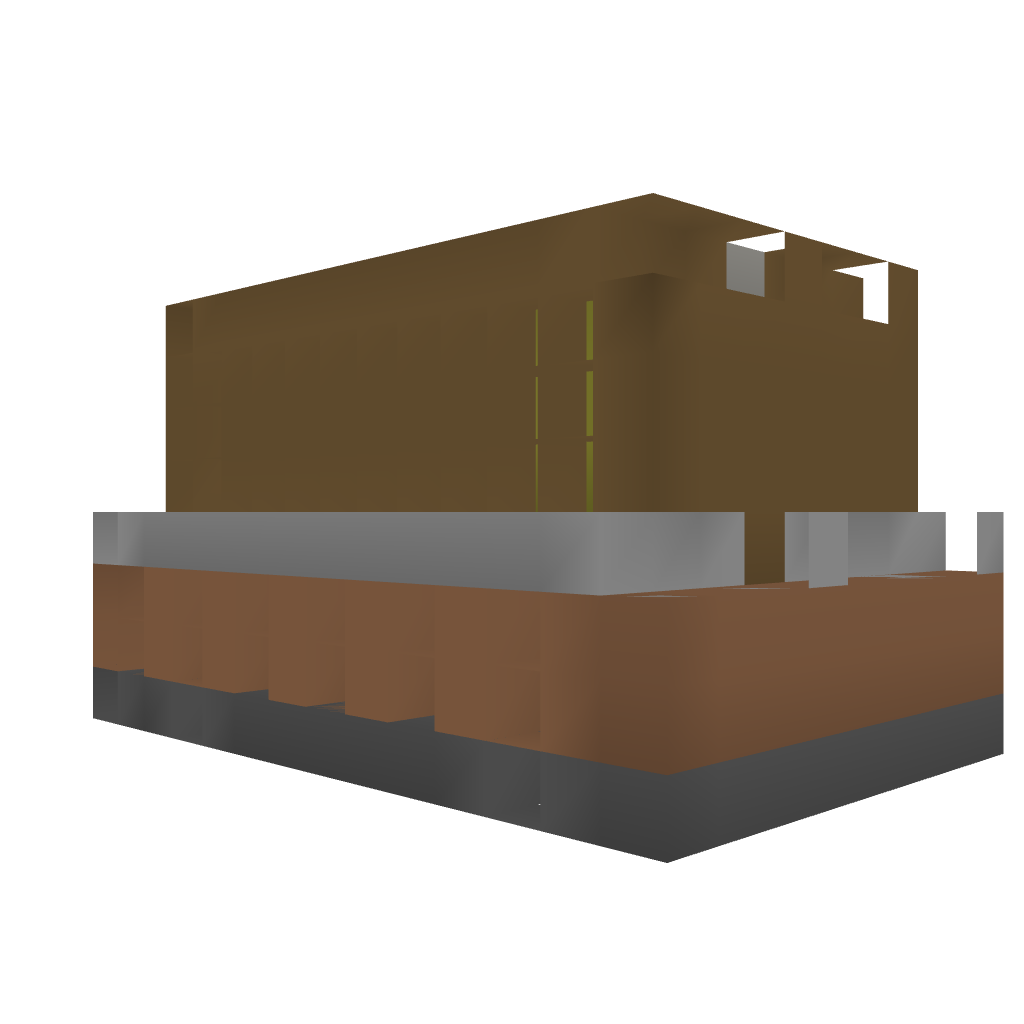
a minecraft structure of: Library